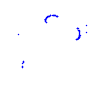
Particle: proton